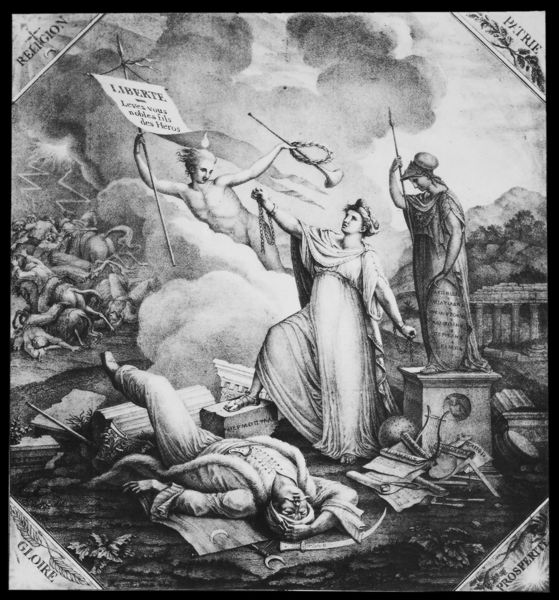
Titel: Das Erwachen Griechenlands
Künstler: Revault
Institution: Paris, Bibliothèque Nationale
Schlagwörter: gewitter, himmel, kampf, mann, wolken, menschen, frankreich, frau, grau, schwarz, symbol, zeichnung, leiche, sockel, tod, tot, toter, figur, pferde, reiter, engel, statue, liegen, fahne, französisch, krieg, tricolore, trümmer, podest, schild, religion, blitze, schwarz weiß, revolution, allegorie, göttin, sieg, ecken, sterben, freiheit, lanschaft, blitz, stute, fanfare, posaune, athene, egalite, liberte, brüderlichkeit, fraternite, patriotismus, liegender, glorie, genius, gloire, einigkeit, patrie, prosperity